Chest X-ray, PA view. Patient: 69 years old, sex F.
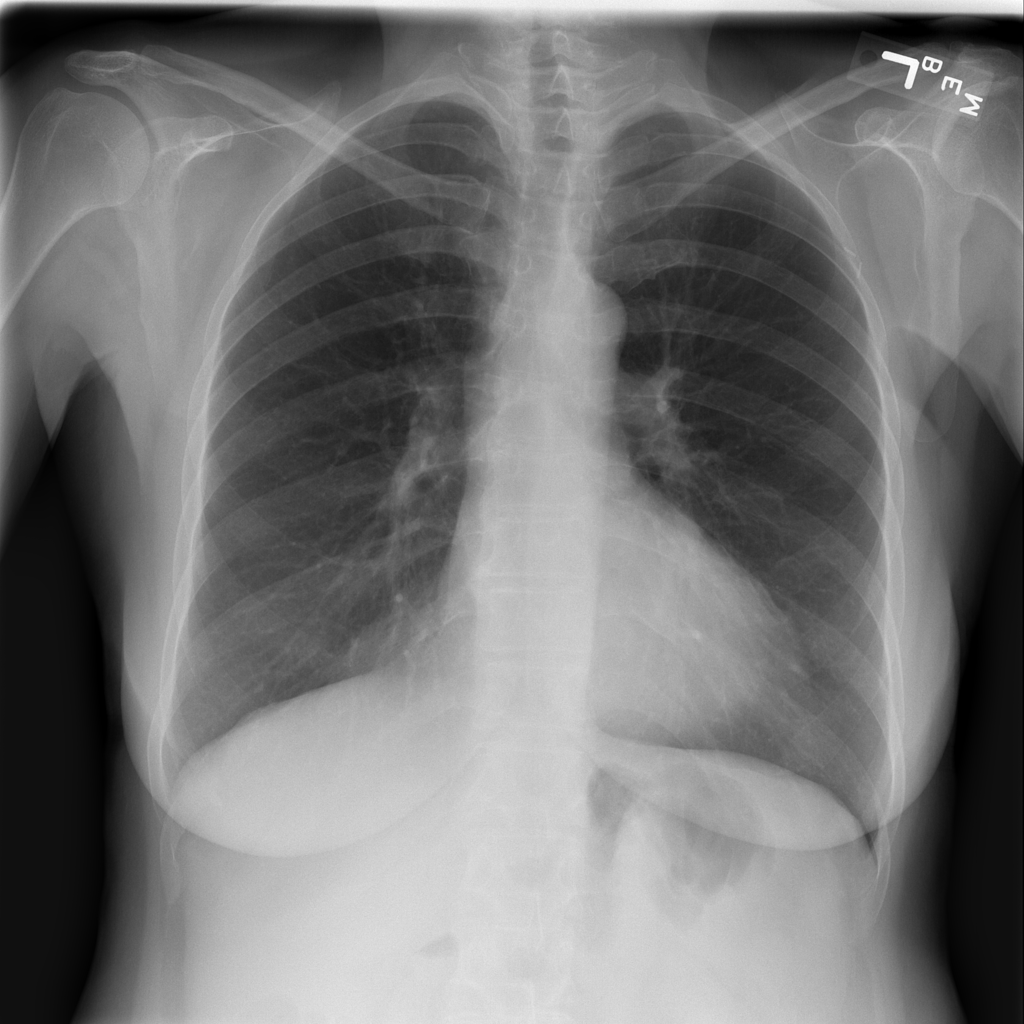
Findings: No Finding